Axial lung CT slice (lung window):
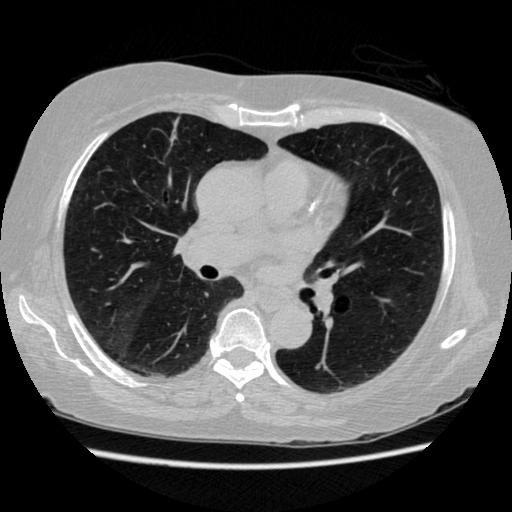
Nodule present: no